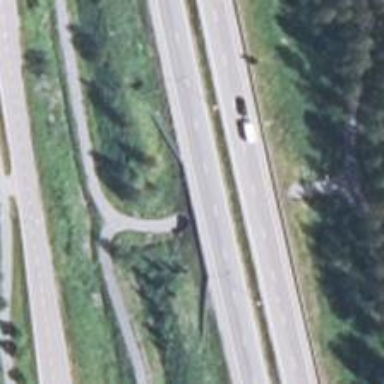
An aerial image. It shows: Asphalt cycle track.